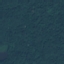
Land use / land cover: Forest